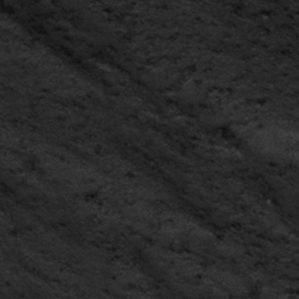
Label: frost